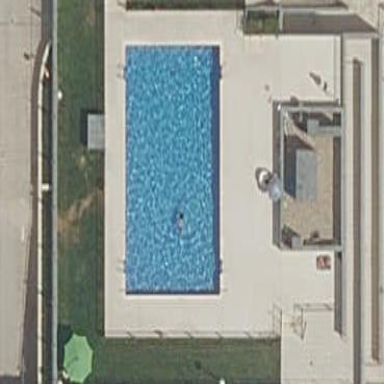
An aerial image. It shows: Swimming pool located in leisure land.